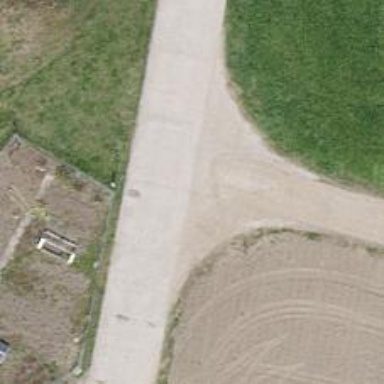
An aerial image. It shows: Well-maintained track road with grade 1 tracktype.